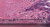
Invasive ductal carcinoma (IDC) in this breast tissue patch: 0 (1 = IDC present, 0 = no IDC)